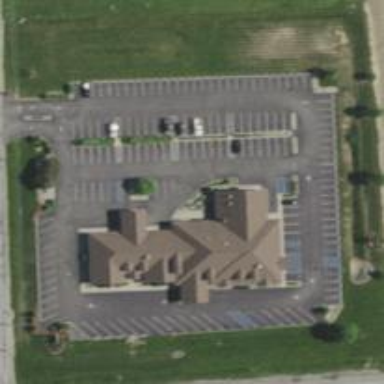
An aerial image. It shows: Mortuary.